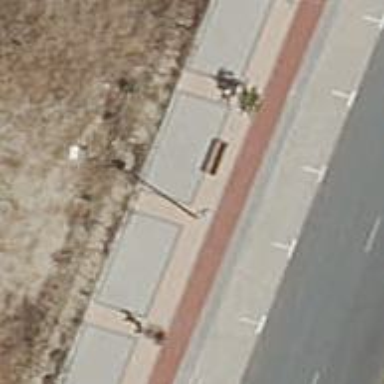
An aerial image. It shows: Bench for seating.